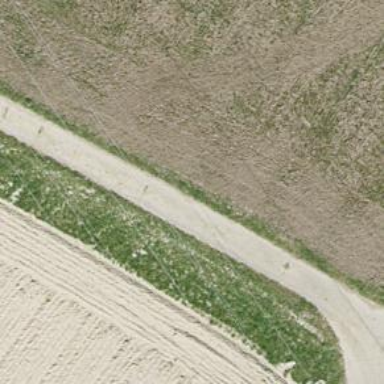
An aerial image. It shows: Track with grade 1 quality.